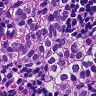
Metastatic tissue present: yes